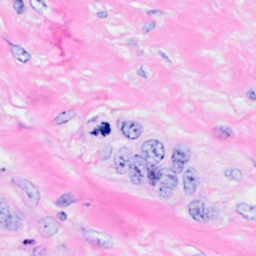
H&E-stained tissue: Breast